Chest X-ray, PA view. Patient: 61 years old, sex M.
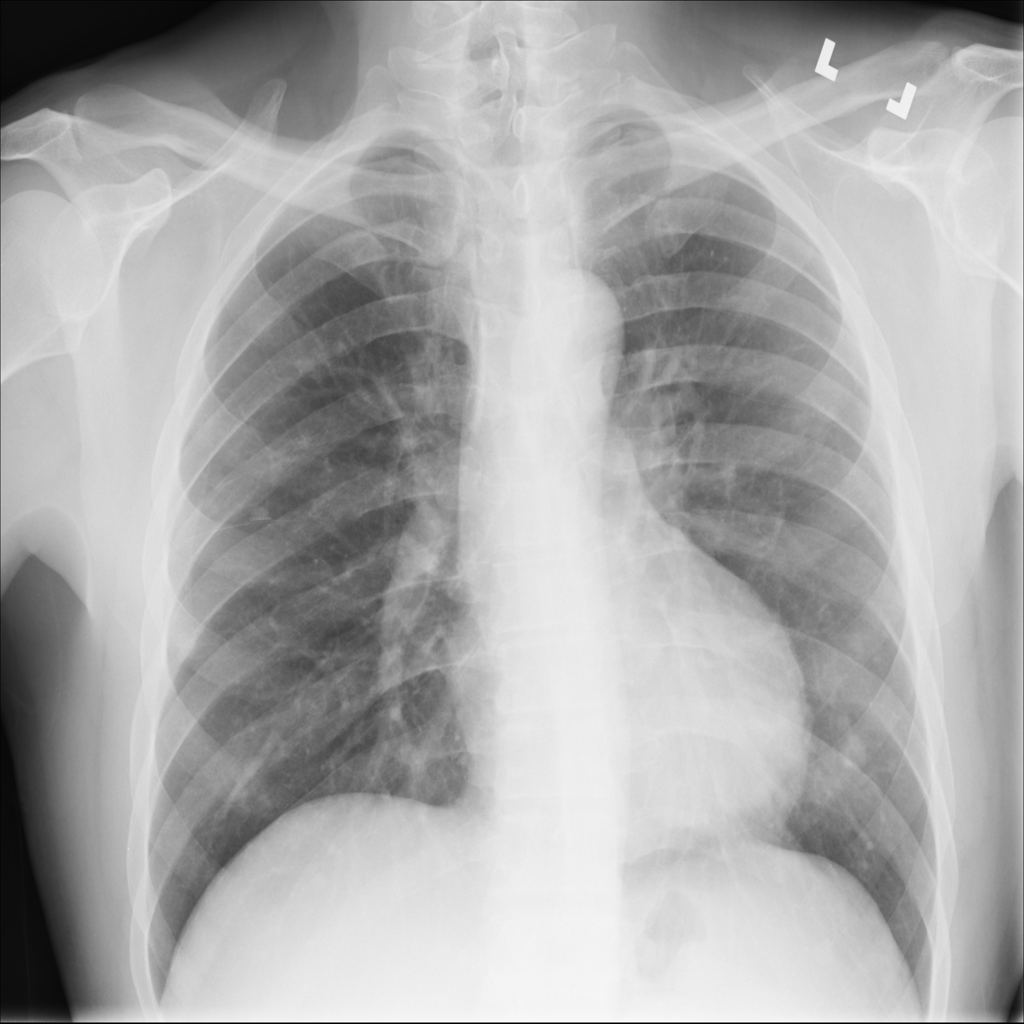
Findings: Nodule